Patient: sex M, age 31
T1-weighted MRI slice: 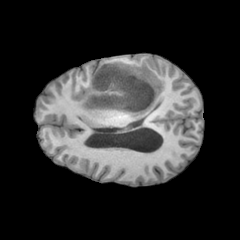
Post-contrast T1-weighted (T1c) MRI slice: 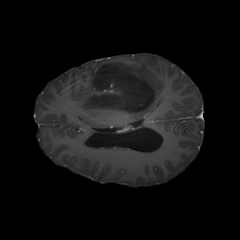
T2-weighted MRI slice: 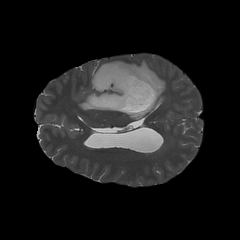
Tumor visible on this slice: yes
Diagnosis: Astrocytoma, IDH-mutant
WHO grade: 3